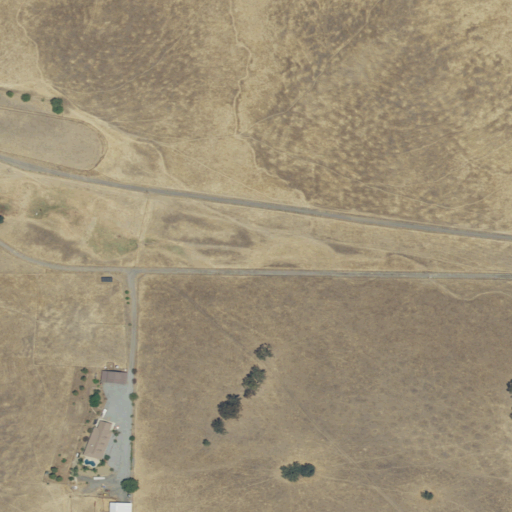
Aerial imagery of valley in California named Arrastra Canyon containing grassland, open development, medium intensity development, and low intensity development